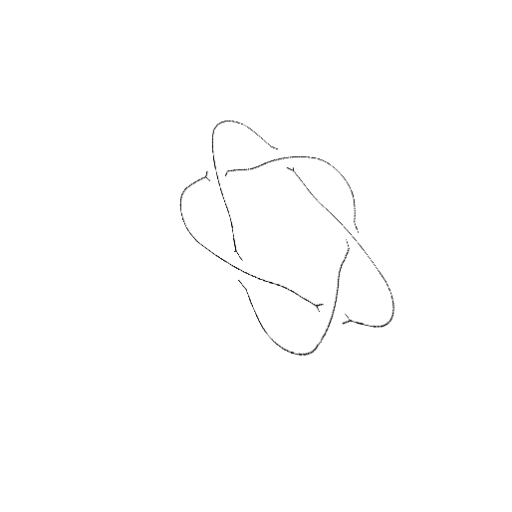
Crossing number: 5